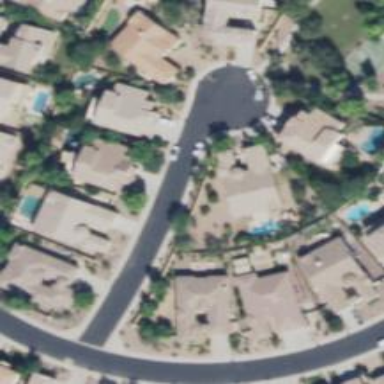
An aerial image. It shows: Asphalt road in residential area.